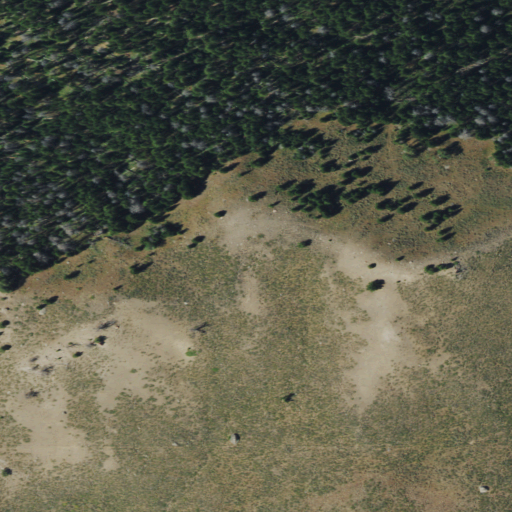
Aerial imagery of mountain in Wyoming named Middle Butte containing shrub and evergreen forest